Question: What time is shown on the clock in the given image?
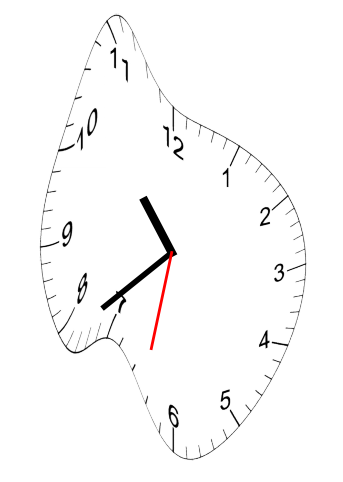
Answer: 10:38:32